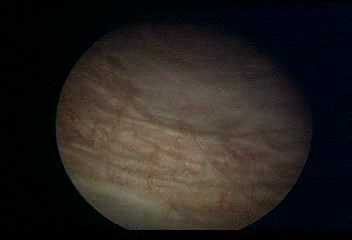
Modality: WLC
Class: Normal mucosa
Bladder cancer association: No